Field crop: tomato
Growth stage: 1
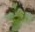
Species: solanum